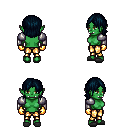
a pixel art fantasy rpg character, female body template, orc, green skin, steel arm armor, gold greaves, raven long bangs hairstyle, gold gloves, gray slippers, four views (front, back, left, right), 2x2 character sprite sheet, small pixel art, hard edges, no anti-aliasing